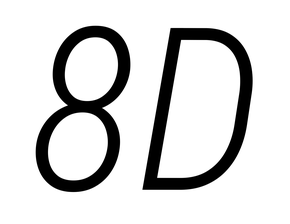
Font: Roboto-Italic_Condensed_Light_Italic